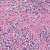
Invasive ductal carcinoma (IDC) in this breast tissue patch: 1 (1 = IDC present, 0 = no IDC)